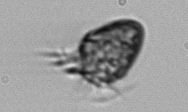
Label: Ciliophora